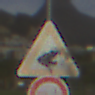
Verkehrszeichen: AmphibienwanderungLinks
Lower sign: VerbotUeberholenEinspurigeFahrzeuge
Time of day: MorningAfternoon
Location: Outdoor (Suburban)
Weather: PartlyCloudy
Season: NotSpecified
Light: Natural